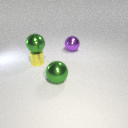
small yellow metal cylinder in front of large purple metal sphere